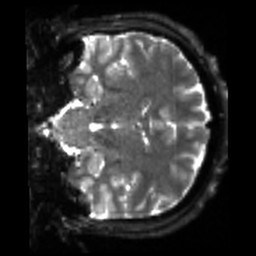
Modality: sbref
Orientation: coronal
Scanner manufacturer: siemens
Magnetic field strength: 3 T
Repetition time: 4 s
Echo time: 0.0594 s